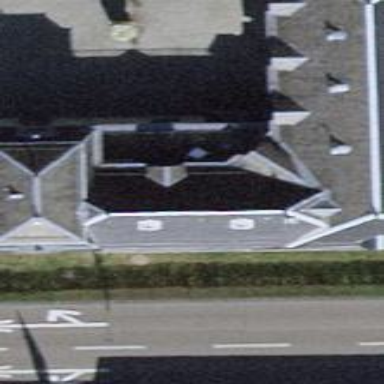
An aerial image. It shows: Office building with tiled roof.